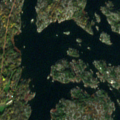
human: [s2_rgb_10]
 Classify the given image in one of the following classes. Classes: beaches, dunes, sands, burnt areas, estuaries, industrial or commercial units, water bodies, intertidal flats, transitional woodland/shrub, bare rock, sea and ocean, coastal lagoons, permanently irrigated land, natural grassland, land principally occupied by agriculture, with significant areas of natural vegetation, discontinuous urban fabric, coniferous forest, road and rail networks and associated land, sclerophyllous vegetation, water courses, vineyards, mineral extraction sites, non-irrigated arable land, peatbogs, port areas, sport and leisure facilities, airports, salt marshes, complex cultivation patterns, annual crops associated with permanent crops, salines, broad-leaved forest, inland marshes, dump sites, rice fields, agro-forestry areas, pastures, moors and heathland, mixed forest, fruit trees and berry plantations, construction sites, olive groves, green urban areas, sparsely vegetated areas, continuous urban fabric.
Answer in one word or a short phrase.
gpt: broad-leaved forest, bare rock, sea and ocean